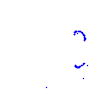
Particle: proton